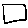
Label: square